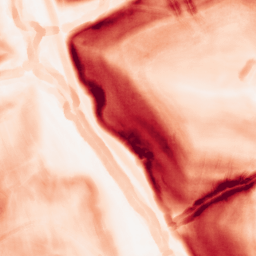
Category: morphological
Decomposition family: morphological_gradient
Decomposition parameters: size: 5
shape: disk
Upsampling method: sinc_hamming
Upsampling parameters: scale: 4
kernel_size: 8
Upsampling scale: 4